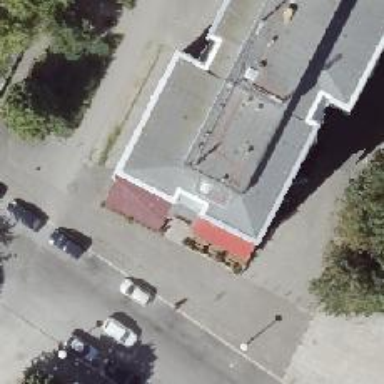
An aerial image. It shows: Pub.